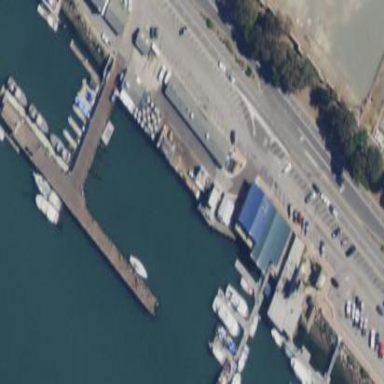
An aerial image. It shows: Man-made pier.